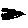
Label: line